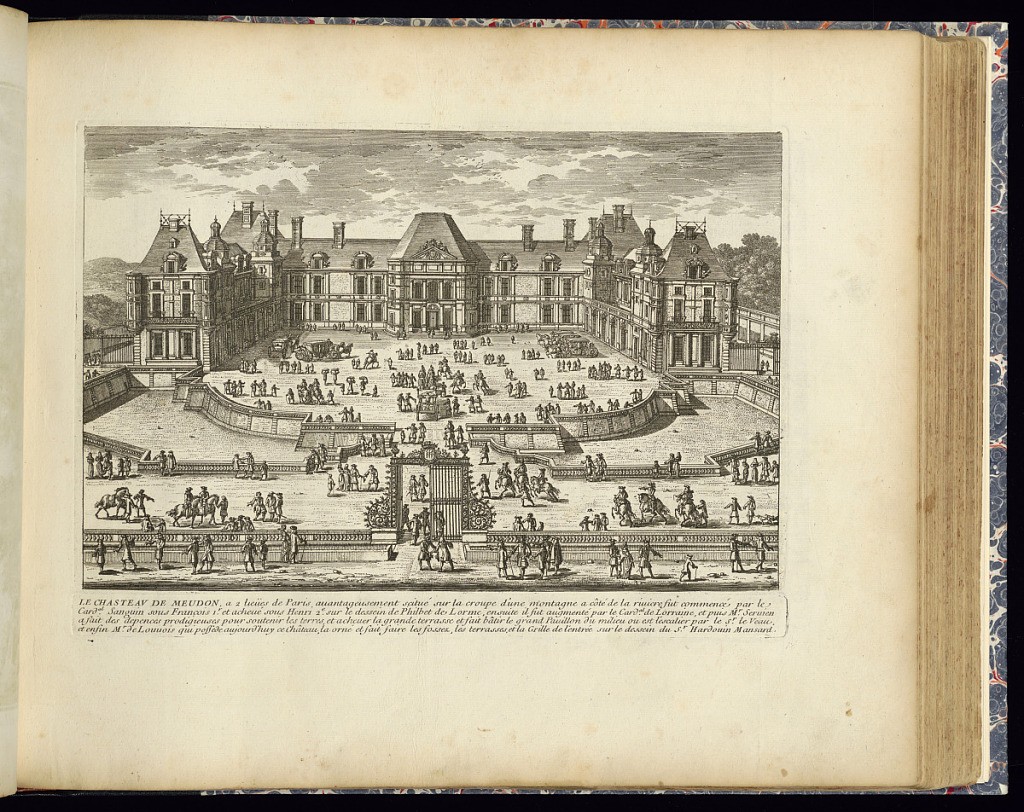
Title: LE CHASTEAU DE MEUDON
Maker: Adam Perelle, French, 1638 – 1695
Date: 1679–1691
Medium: Etching on laid paper
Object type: Print
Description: View of the front façade of the Chateau of Meudon, with its inner courtyard, wrought-iron gate, and dry-moat. The foreground is filled with figures, horseman, and carriages. The title and description of the chateau is lettered on a separate plate, printed directly below the image.